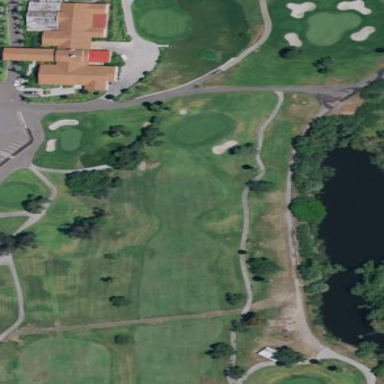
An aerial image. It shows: Golf fairway surrounded by grass.